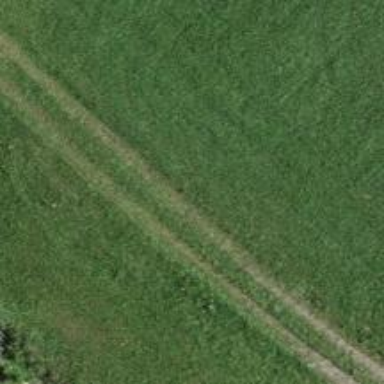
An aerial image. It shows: Unpaved track with grade2 quality type.